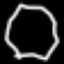
Label: octagon